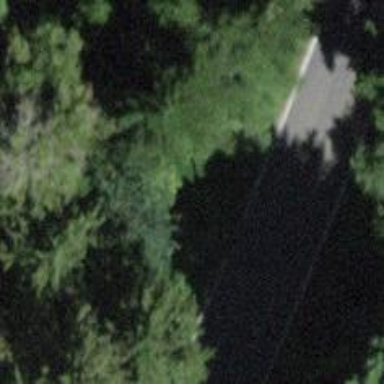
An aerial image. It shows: Asphalt road.